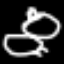
Label: frog